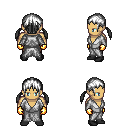
a pixel art fantasy rpg character, male body template, human, tanned skin, white robe, gold greaves, white twin-tailed hairstyle, gold gloves, black shoes, four views (front, back, left, right), 2x2 character sprite sheet, small pixel art, hard edges, no anti-aliasing